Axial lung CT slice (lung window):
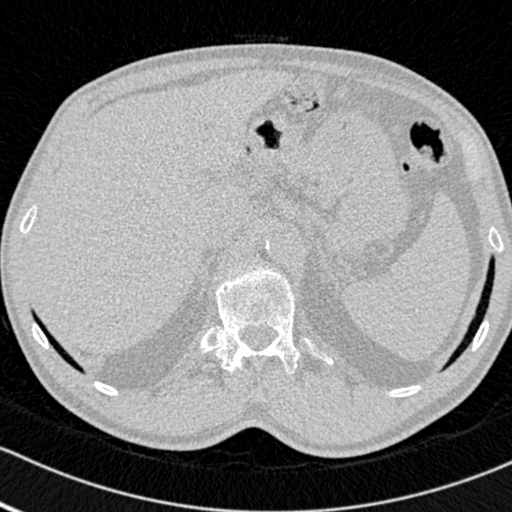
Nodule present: no